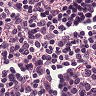
Metastatic tissue present: no